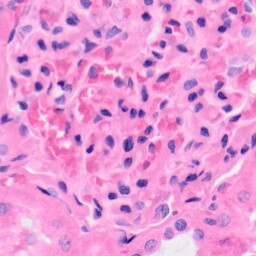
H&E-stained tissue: Kidney